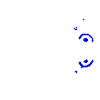
Particle: kaon